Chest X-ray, PA view. Patient: 55 years old, sex M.
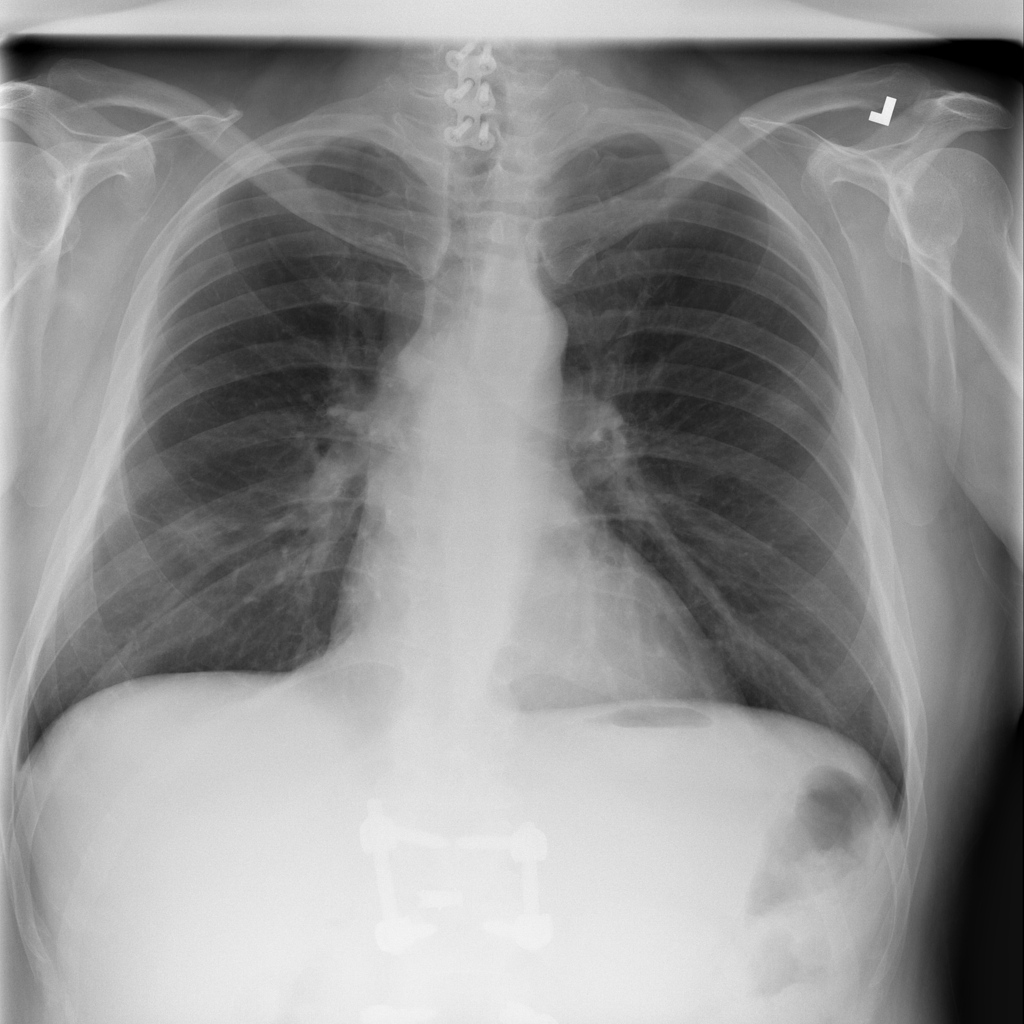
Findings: Nodule